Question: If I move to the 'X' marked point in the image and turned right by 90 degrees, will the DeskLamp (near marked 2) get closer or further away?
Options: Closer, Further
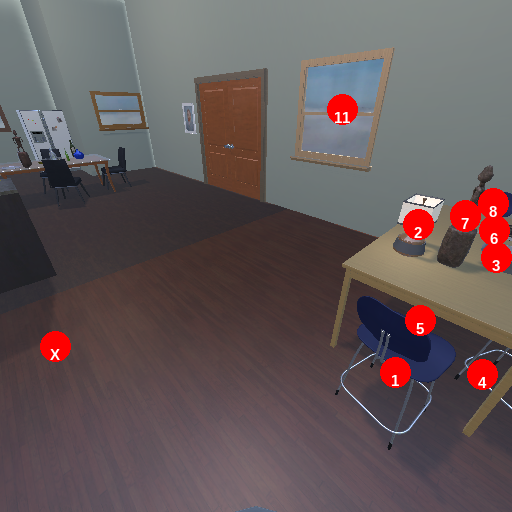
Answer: Closer